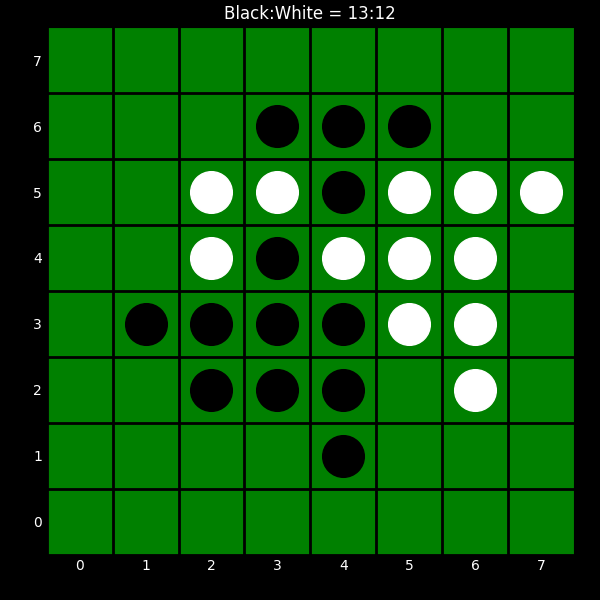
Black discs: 13
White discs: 12